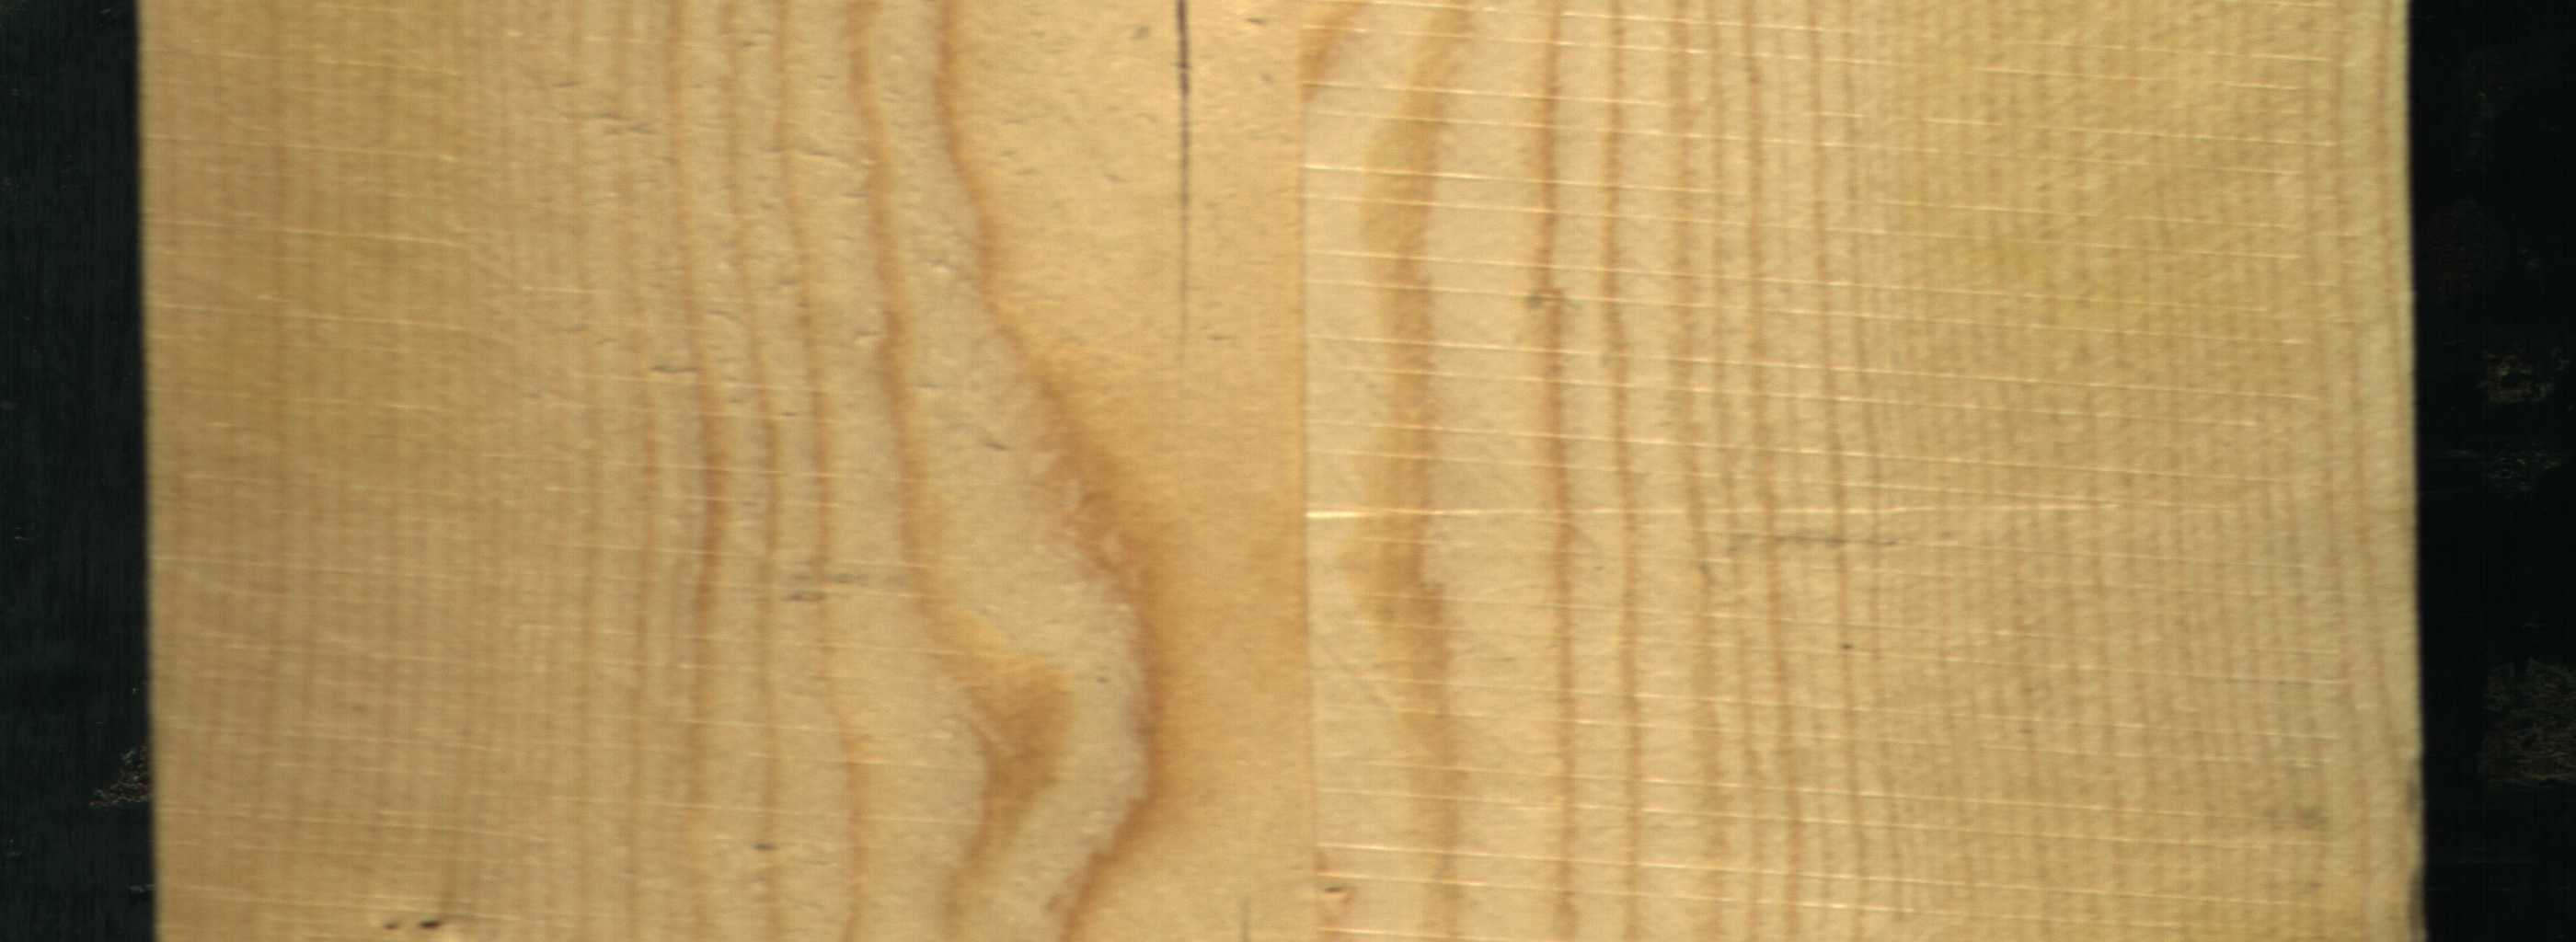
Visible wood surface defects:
Crack